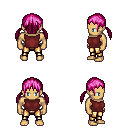
a pixel art fantasy rpg character, male body template, human, tanned skin, maroon sleeveless shirt, gold greaves, pink twin-tailed hairstyle, four views (front, back, left, right), 2x2 character sprite sheet, small pixel art, hard edges, no anti-aliasing